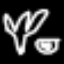
Label: fork